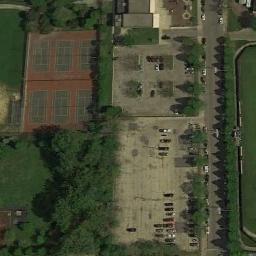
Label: tennis_court